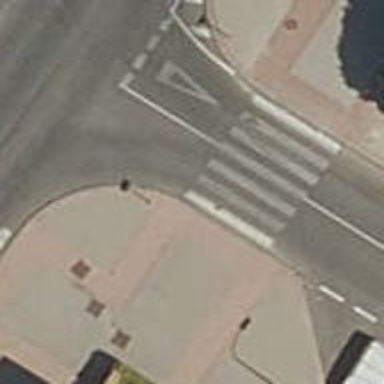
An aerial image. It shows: Footway with zebra crossing.